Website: bh-photo
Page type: review-order
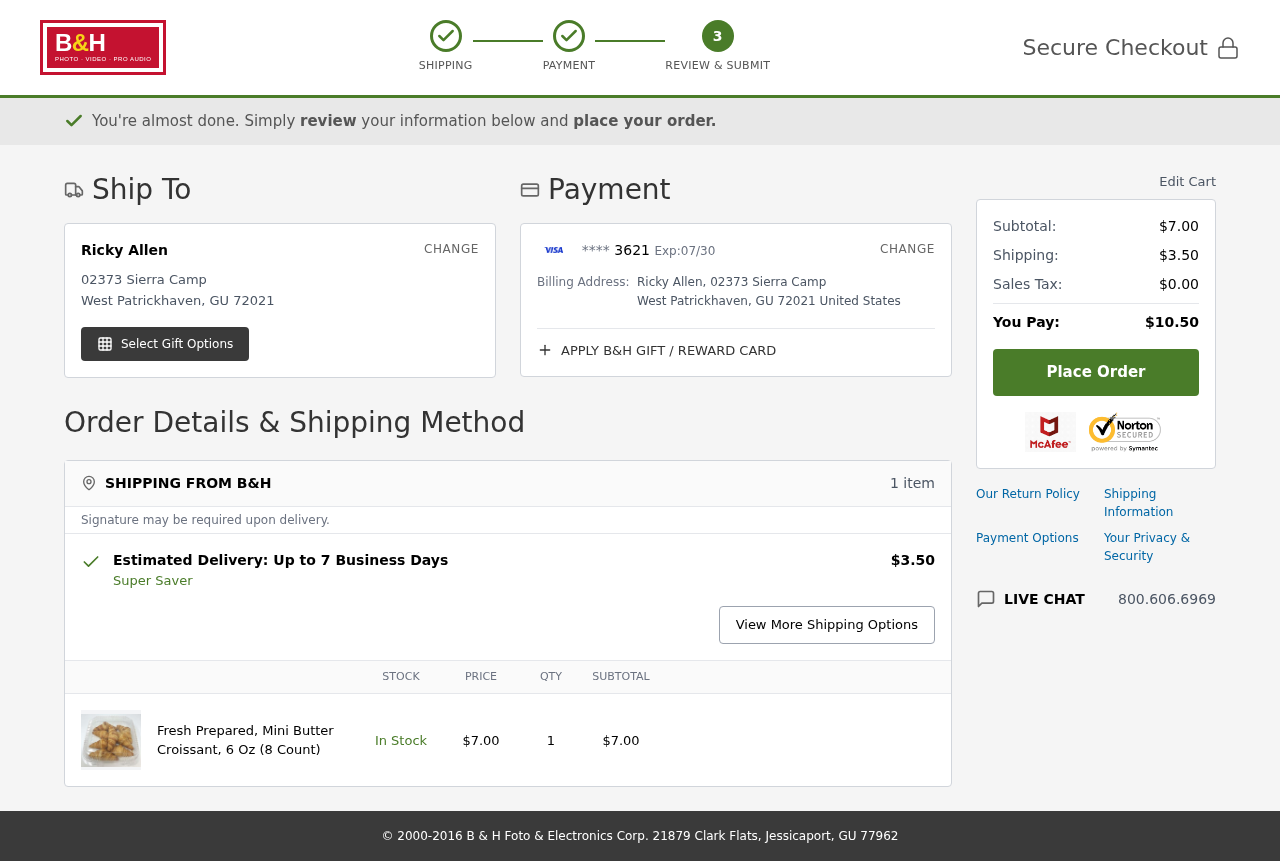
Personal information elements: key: PII_CARD_EXPIRY
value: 07/30
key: PII_CARD_LAST4
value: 3621
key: PII_CITY
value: West Patrickhaven
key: PII_COUNTRY
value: United States
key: PII_FULLNAME
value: Ricky Allen
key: PII_POSTCODE
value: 72021
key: PII_STATE_ABBR
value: GU
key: PII_STREET
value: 02373 Sierra Camp
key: PII_FULLNAME2
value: Ricky Allen
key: PII_CITY2
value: West Patrickhaven
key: PII_STATE_ABBR2
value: GU
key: PII_POSTCODE_FULL
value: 72021
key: PII_POSTCODE_NUMERIC
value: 72021
Product elements: key: PRODUCT1_NAME
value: Fresh Prepared, Mini Butter Croissant, 6 Oz (8 Count)
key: PRODUCT1_PRICE
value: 7
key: PRODUCT1_QUANTITY
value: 1
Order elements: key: ORDER_NUM_ITEMS
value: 1 item
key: ORDER_SHIPPING_COST
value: $3.50
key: ORDER_SUBTOTAL
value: $7.00
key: ORDER_SUBTOTAL2
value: $7.00
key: ORDER_SHIPPING_COST2
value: $3.50
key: ORDER_TAX
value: $0.00
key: ORDER_TOTAL
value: $10.50